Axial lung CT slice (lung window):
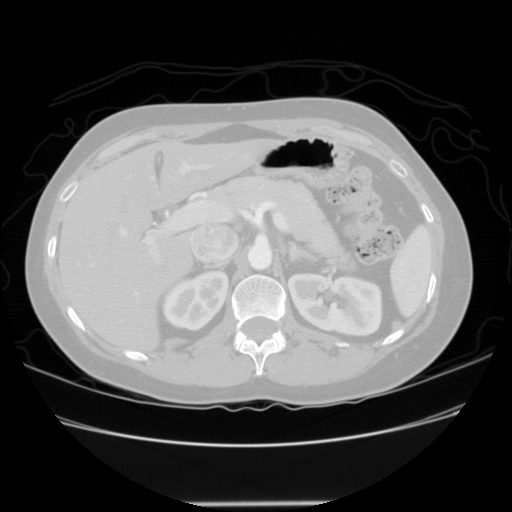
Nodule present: no